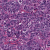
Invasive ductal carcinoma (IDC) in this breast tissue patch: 1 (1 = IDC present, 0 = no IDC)